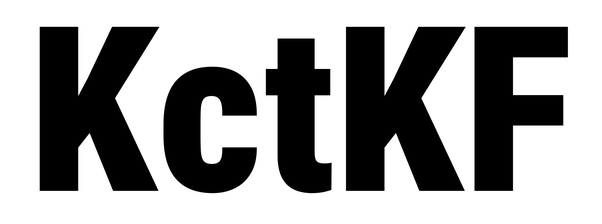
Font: Roboto_Condensed_Black